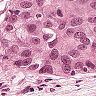
Metastatic tissue present: yes